高一 · 解析几何
已知 $a, b$ 是两条相交直线, $a / / \alpha$, 则 $b$ 与 $\alpha$ 的位置关系是 ( )
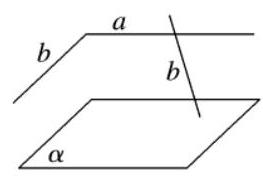
$b / / \alpha$

B. $b$ 与 $\alpha$ 相交

C. $b \subset \alpha$

D. $b / / \alpha$ 或 $b$ 与 $\alpha$ 相交
答案: D
解析: 由题意画出图形, 当 $a, b$ 所在平面与平面 $\alpha$ 平行时, $b$ 与平面 $\alpha$ 平行, 当 $a, b$ 所在平面与平面 $\alpha$ 相交时, $b$ 与平面 $\alpha$ 相交.